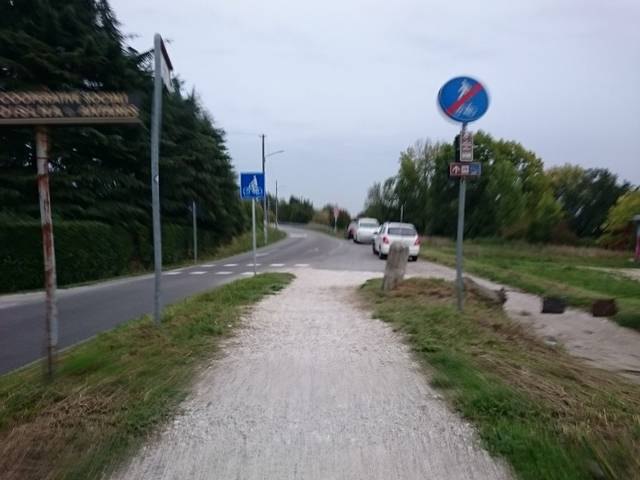
Region: Italy
Coordinates: 45.389, 11.847